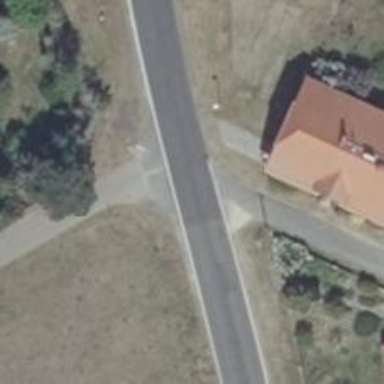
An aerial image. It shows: Secondary road with asphalt surface.